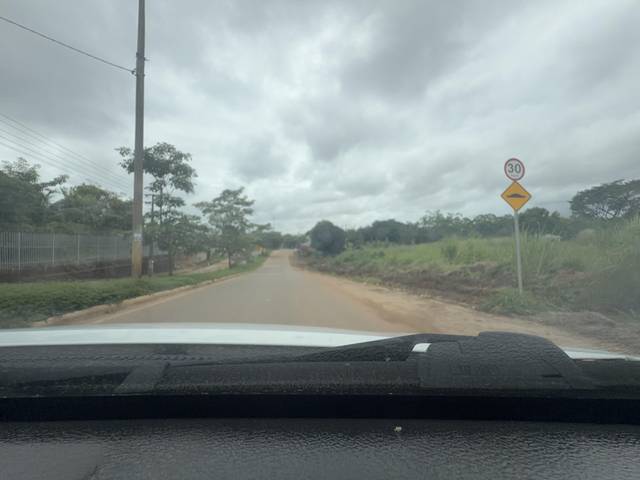
Region: Brazil
Coordinates: -8.772, -63.886